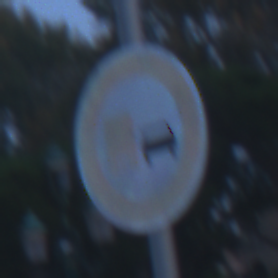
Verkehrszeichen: UeberholverbotKraftfahrzeuge
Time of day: Dawn
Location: Outdoor (Urban)
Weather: PartlyCloudy
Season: NotSpecified
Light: Natural